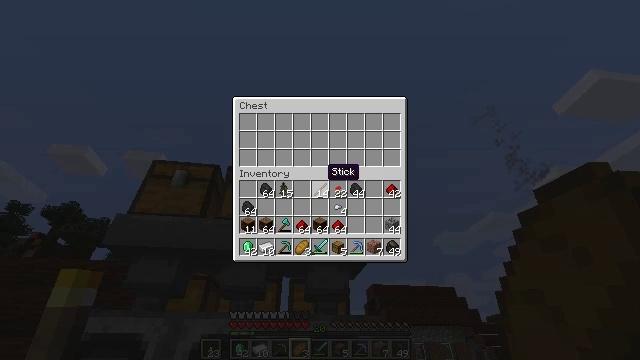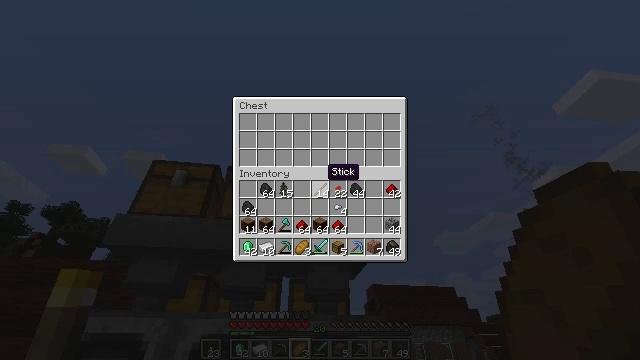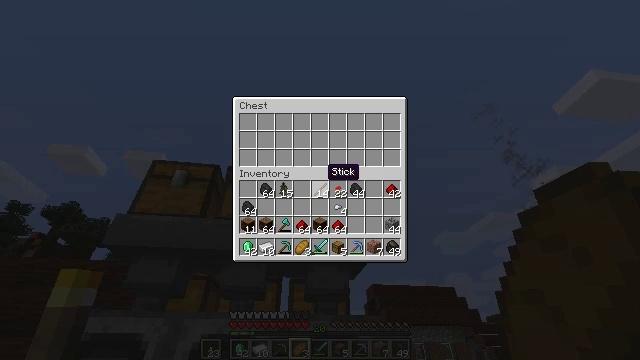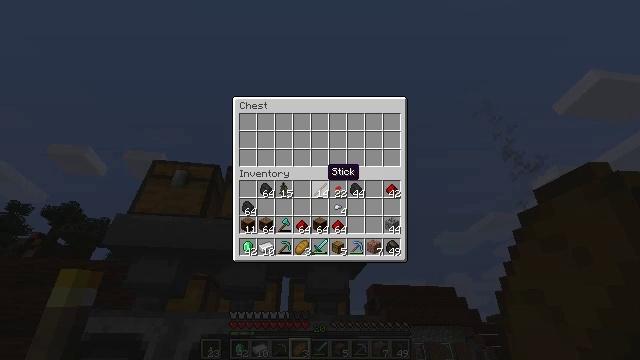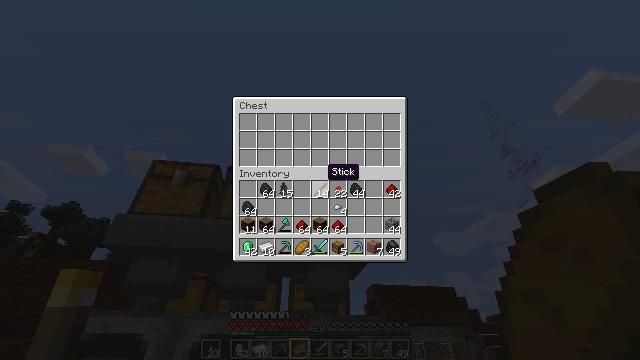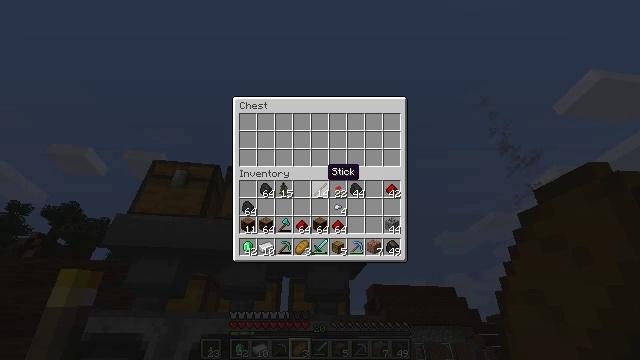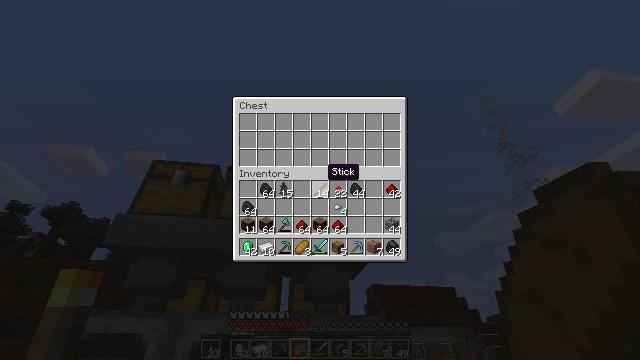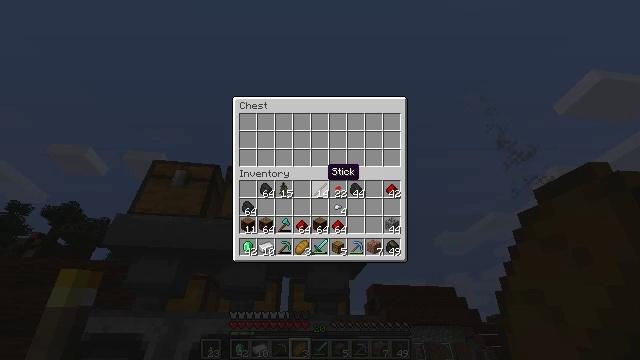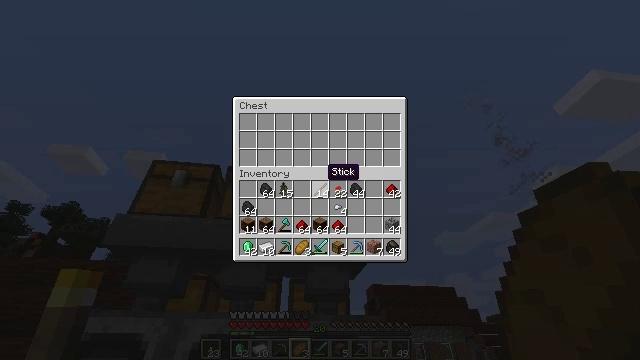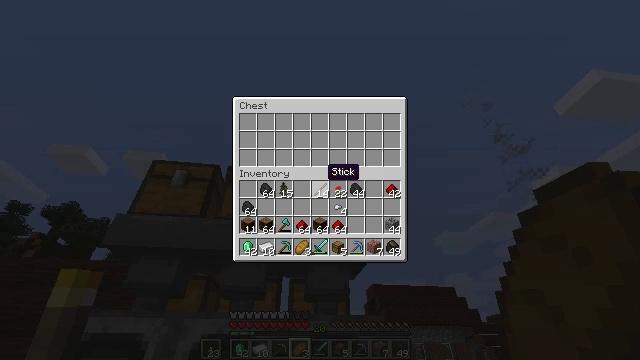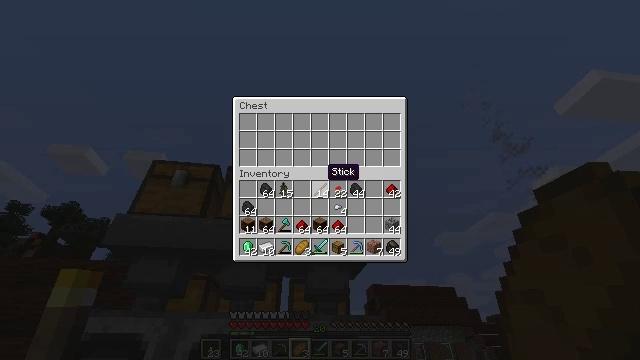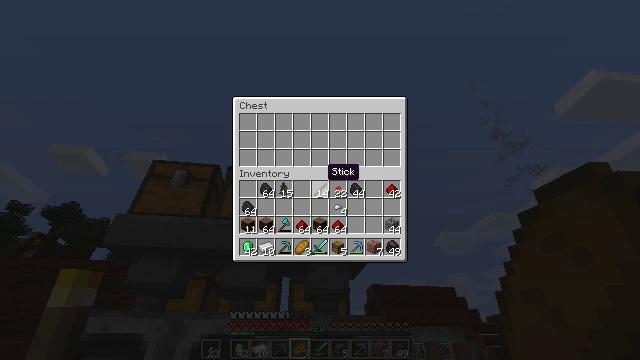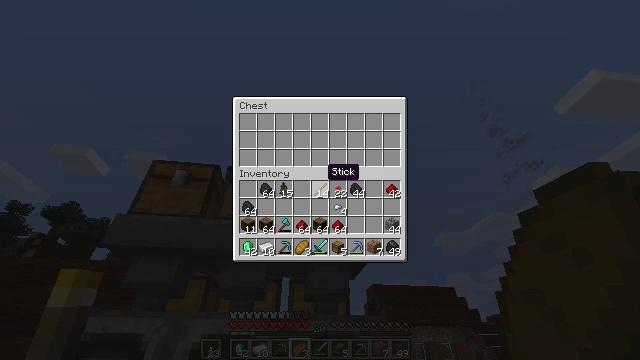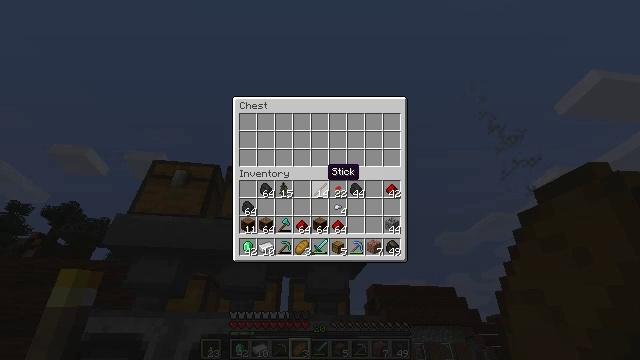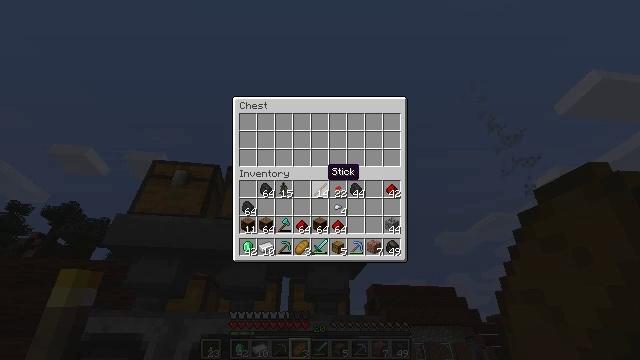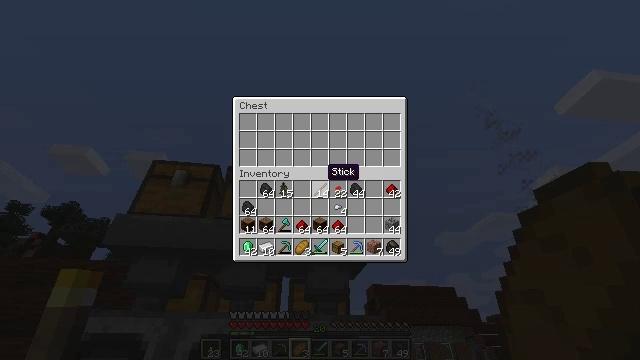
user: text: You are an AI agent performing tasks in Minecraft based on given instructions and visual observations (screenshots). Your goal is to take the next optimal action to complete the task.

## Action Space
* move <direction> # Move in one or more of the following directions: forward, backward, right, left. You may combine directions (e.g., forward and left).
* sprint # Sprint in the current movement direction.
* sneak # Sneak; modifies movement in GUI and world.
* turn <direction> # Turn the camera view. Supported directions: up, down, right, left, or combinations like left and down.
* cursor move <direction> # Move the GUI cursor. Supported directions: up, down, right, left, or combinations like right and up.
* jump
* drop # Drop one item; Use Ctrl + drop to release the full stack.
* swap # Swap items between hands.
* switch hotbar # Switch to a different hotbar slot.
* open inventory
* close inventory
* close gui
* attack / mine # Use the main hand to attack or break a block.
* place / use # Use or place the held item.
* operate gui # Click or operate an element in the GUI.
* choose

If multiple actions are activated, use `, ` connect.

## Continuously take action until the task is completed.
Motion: motion action
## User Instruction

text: Interact with the crafting table to obtain an emerald.
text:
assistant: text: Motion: no_op
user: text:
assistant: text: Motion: no_op
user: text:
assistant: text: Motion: no_op
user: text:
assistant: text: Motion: no_op
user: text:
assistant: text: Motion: no_op
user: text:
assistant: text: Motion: no_op
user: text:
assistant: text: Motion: no_op
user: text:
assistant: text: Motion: no_op
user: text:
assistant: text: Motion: no_op
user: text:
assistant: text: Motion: no_op
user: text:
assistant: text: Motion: no_op
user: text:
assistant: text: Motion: no_op
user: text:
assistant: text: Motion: no_op
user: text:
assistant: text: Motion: no_op
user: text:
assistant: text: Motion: no_op
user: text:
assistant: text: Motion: no_op
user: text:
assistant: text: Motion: no_op
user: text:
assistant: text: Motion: no_op
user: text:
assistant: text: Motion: no_op
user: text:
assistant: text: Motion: no_op
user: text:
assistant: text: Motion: no_op
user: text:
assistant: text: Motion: no_op
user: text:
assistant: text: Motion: no_op
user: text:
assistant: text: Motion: no_op
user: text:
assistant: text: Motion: no_op
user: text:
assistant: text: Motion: no_op
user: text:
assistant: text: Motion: no_op
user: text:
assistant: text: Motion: no_op
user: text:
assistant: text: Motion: no_op
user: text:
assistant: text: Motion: no_op